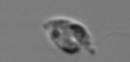
Label: Amoeba